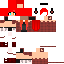
A female human skin with medium skin, wearing red long hair dressed in a red hoodie and red pants, featuring a closed mouth.